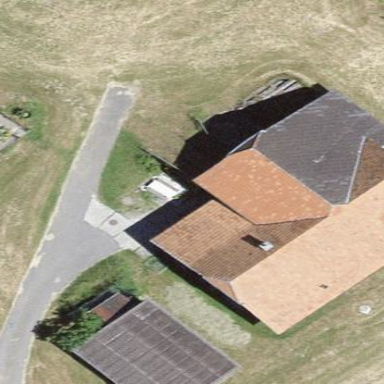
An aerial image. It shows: Farm building.